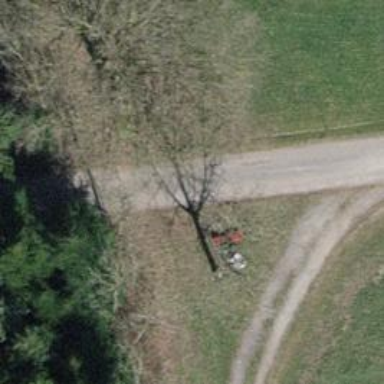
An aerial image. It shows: Red bench.